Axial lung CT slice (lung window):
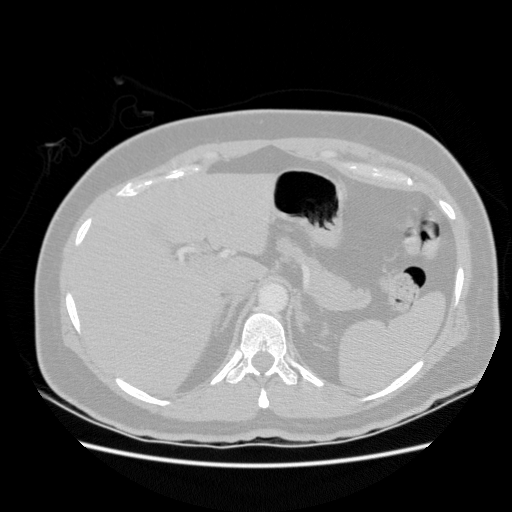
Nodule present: no